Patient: sex M, age 60
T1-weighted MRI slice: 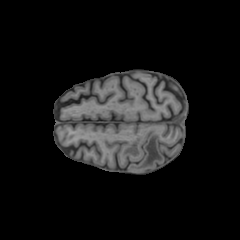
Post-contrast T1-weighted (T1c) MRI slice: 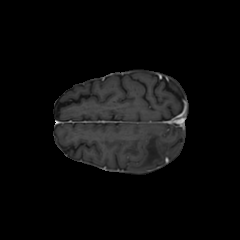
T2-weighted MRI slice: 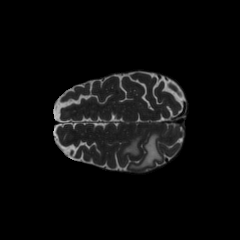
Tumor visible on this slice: yes
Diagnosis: Glioblastoma, IDH-wildtype
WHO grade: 4